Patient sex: F
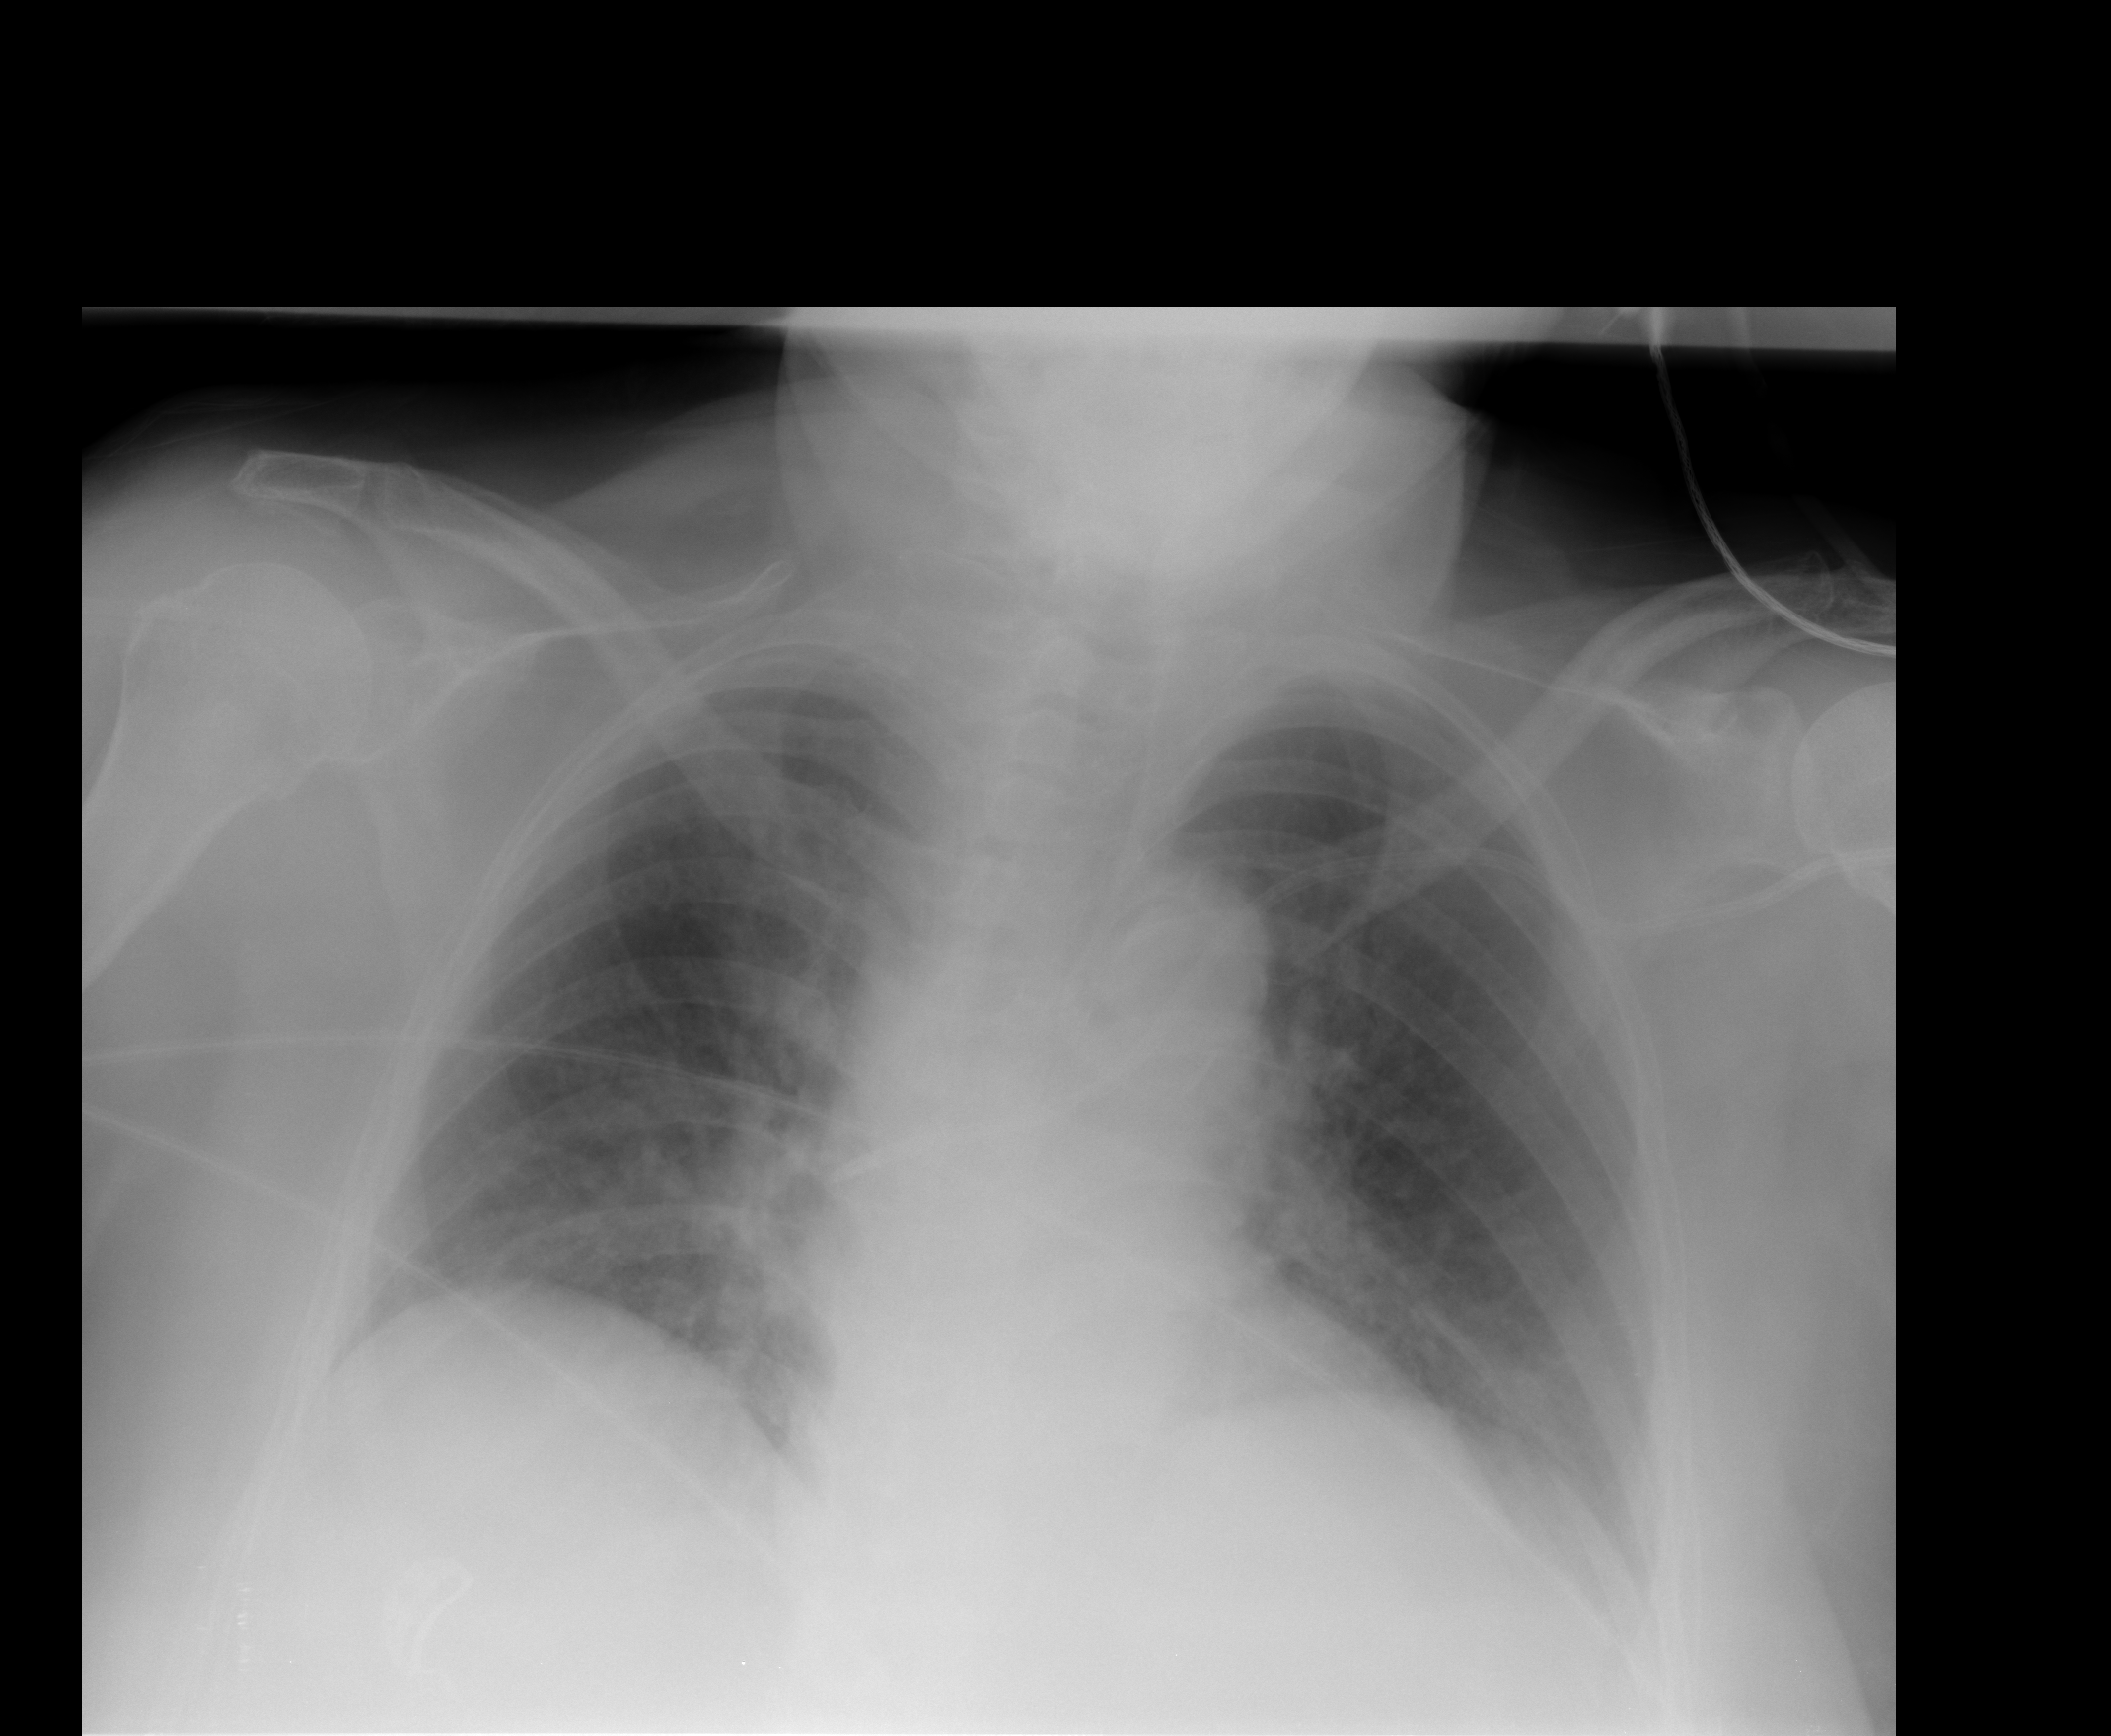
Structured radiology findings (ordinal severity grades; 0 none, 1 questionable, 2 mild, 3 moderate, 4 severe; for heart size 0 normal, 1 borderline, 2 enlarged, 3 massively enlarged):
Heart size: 0
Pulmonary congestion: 2
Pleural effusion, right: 0
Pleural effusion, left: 0
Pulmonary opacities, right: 0
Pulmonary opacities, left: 0
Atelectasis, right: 0
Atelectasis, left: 0